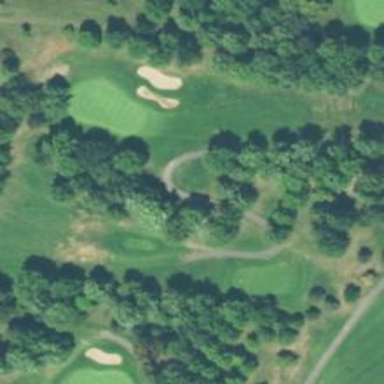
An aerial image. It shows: Path used for both walking and golf.